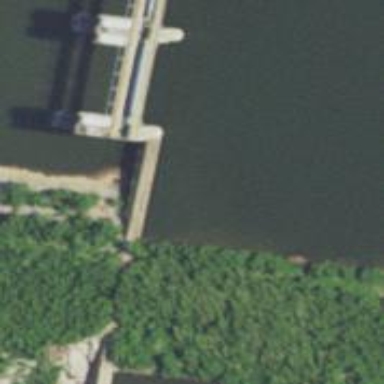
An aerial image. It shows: Dam across waterway.